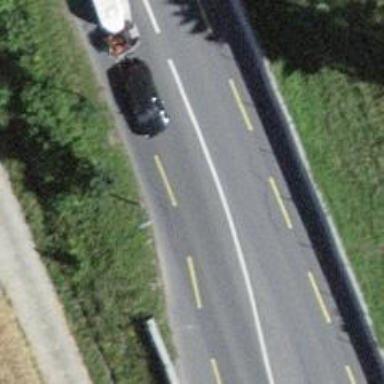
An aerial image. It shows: Primary highway with designated cycle lane.